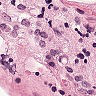
Metastatic tissue present: yes